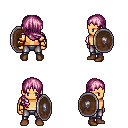
a pixel art fantasy rpg character, male body template, human, tanned skin, gold arm armor, metal pants, pink right-swept hairstyle, brown shoes, shield, four views (front, back, left, right), 2x2 character sprite sheet, small pixel art, hard edges, no anti-aliasing